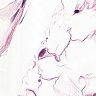
Metastatic tissue present: no